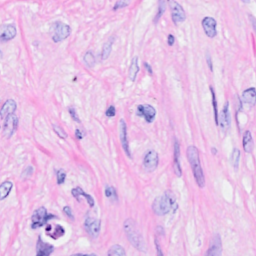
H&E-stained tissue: Breast